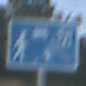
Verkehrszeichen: BeginnVerkehrsberuhigterBereich
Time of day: MorningAfternoon
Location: Outdoor (Nature)
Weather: PartlyCloudy
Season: NotSpecified
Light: Natural